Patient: sex F, age 54
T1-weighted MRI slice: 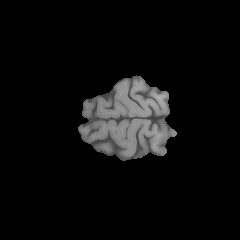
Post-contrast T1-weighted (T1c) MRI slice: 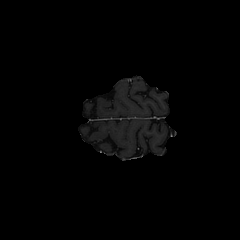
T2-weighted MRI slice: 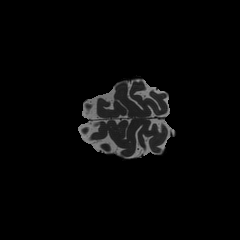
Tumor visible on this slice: no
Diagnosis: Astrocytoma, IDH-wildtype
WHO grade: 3